Question: I'm looking for way to open registry editor and show some specific key or value. For example, if I pass '"HKLM\SOFTWARE\Skype\Installer"' I want to get such a result:
All suggestions except 'system()' calls are welcome.
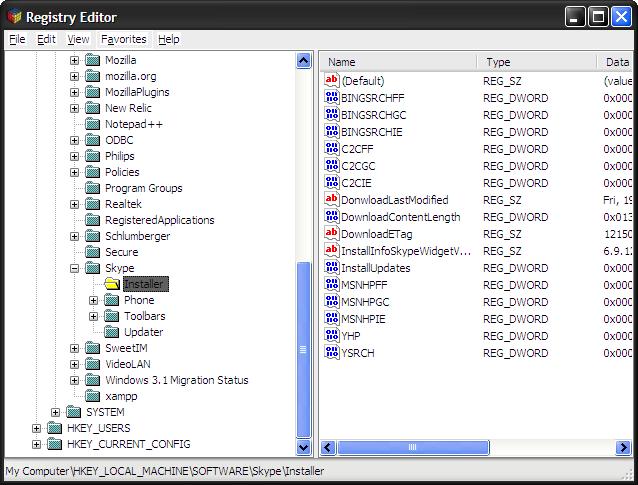
Answer: Here is, what I needed.
'''
String GetFullHKEY (HKEY hKeyRoot)
{
if (HKEY_LOCAL_MACHINE == hKeyRoot) return _T("HKEY_LOCAL_MACHINE\");
if (HKEY_CLASSES_ROOT == hKeyRoot) return _T("HKEY_CLASSES_ROOT\");
if (HKEY_CURRENT_CONFIG == hKeyRoot) return _T("HKEY_CURRENT_CONFIG\");
if (HKEY_CURRENT_USER == hKeyRoot) return _T("HKEY_CURRENT_USER\");
if (HKEY_USERS == hKeyRoot) return _T("HKEY_USERS\");
}
bool RegistryGoTo (HKEY hKeyRoot, const String &lpctPath, String lpctValue)
{
if (lpctPath.empty() || 0 == hKeyRoot)
return false;
if( lpctValue.empty() && lpctValue.empty() == 0)
{
lpctValue.clear();
}
SHELLEXECUTEINFO shi = { 0 };
DEVMODE dm = { 0 };
HWND hWndRegedit = ::FindWindow (_T("RegEdit_RegEdit"), NULL);
if (NULL == hWndRegedit)
{
shi.cbSize = sizeof(SHELLEXECUTEINFO);
shi.fMask = SEE_MASK_NOCLOSEPROCESS;
shi.lpVerb = _T("open");
shi.lpFile = _T("regedit.exe");
shi.nShow = SW_SHOWNORMAL;
ShellExecuteEx (&shi);
if( GetLastError() != 0 )
{
Sleep(200);
ShellExecuteEx (&shi);
}
WaitForInputIdle (shi.hProcess, INFINITE);
hWndRegedit = ::FindWindow (_T("RegEdit_RegEdit"), NULL);
}
if (NULL == hWndRegedit) return FALSE;
SetForegroundWindow (hWndRegedit);
ShowWindow (hWndRegedit, SW_SHOWNORMAL);
HWND hWndTreeView = FindWindowEx (hWndRegedit, NULL, _T ("SysTreeView32"), NULL);
SetForegroundWindow (hWndTreeView);
SetFocus (hWndTreeView);
for (int i = 0; i < 30; i++)
{
SendMessage (hWndTreeView, WM_KEYDOWN, VK_LEFT, 0);
}
dm.dmSize = sizeof (DEVMODE);
EnumDisplaySettings (NULL, ENUM_CURRENT_SETTINGS, &dm);
if (8 < dm.dmBitsPerPel) Sleep (100);
// the path must start with a backslash
String stRegPath = String (_T("\")) + GetFullHKEY(hKeyRoot) + lpctPath;
// open path
for (int iIndex = 0; iIndex < (int) stRegPath.length (); iIndex++)
{
if (_T('\') == stRegPath [iIndex])
{
SendMessage (hWndTreeView, WM_KEYDOWN, VK_RIGHT, 0);
if (8 < dm.dmBitsPerPel)
Sleep (100);
}
else SendMessage (hWndTreeView, WM_CHAR, toupper (stRegPath [iIndex]), 0);
}
SetForegroundWindow (hWndRegedit);
SetFocus (hWndRegedit);
if (lpctValue.length())
{
HWND hWndListView = FindWindowEx (hWndRegedit, NULL, _T("SysListView32"), NULL);
SetForegroundWindow (hWndListView);
SetFocus (hWndListView);
Sleep (100);
SendMessage (hWndListView, WM_KEYDOWN, VK_HOME, 0);
String stValue = lpctValue;
for (String::iterator it = stValue.begin (); it != stValue.end (); ++it)
{
SendMessage (hWndListView, WM_CHAR, toupper (*it), 0);
}
}
return true;
}
'''